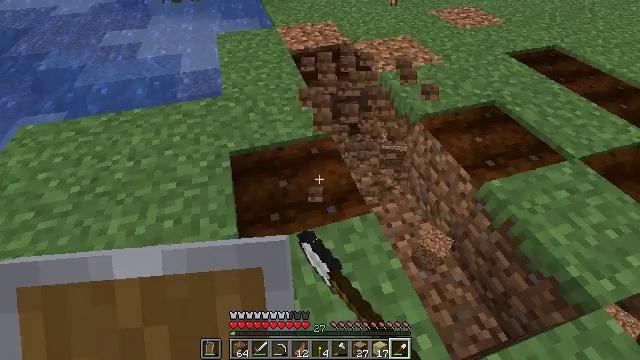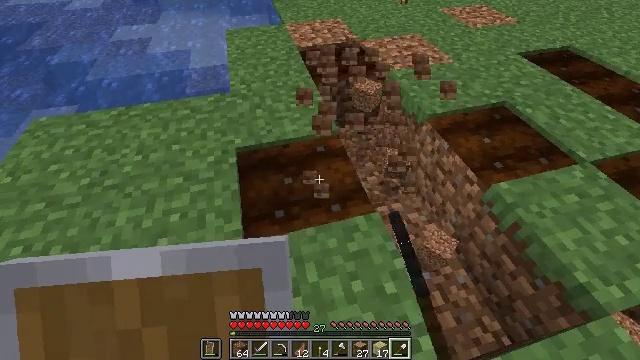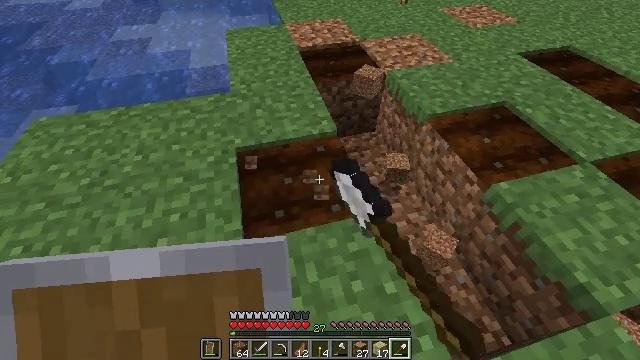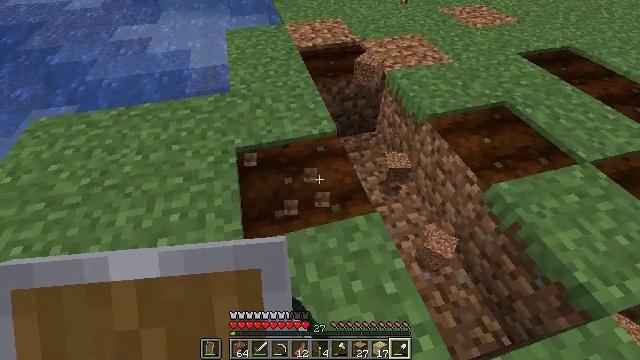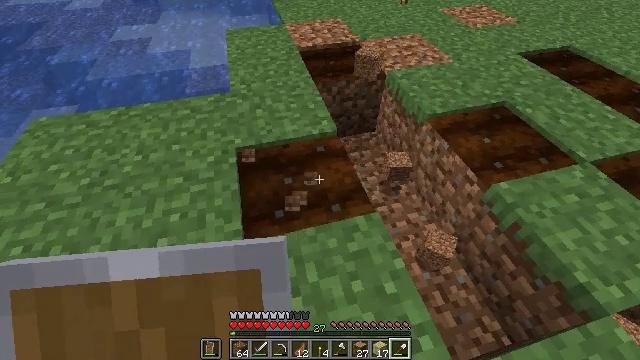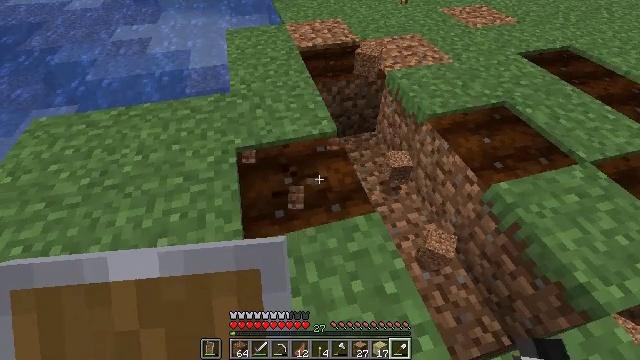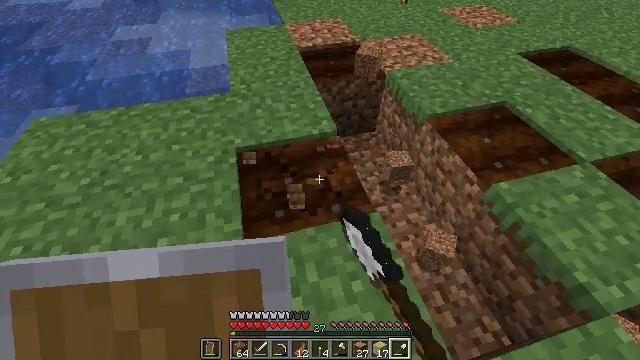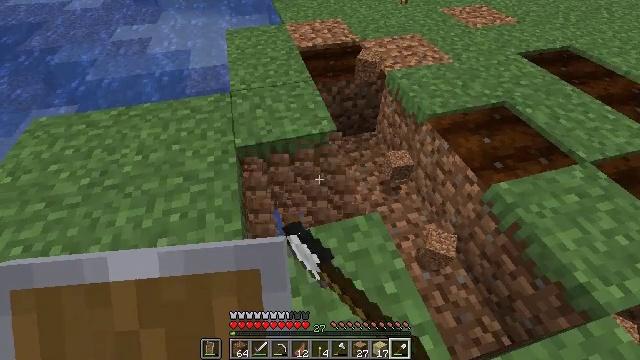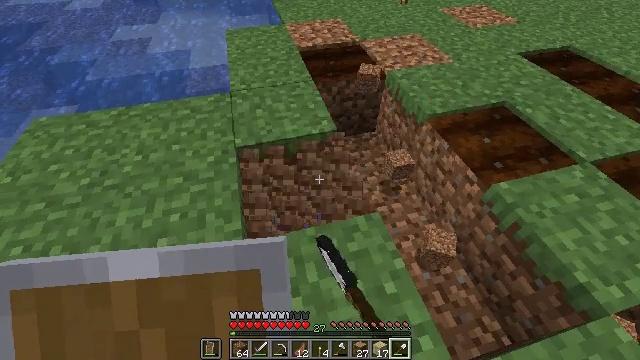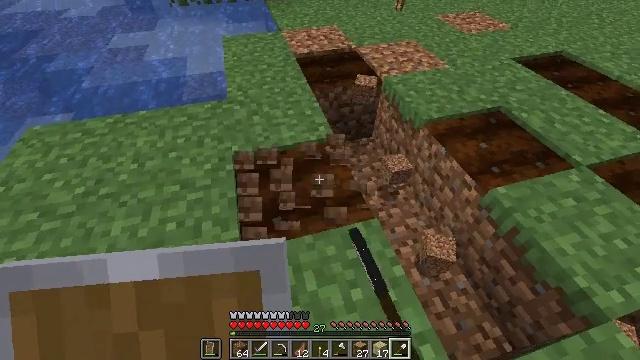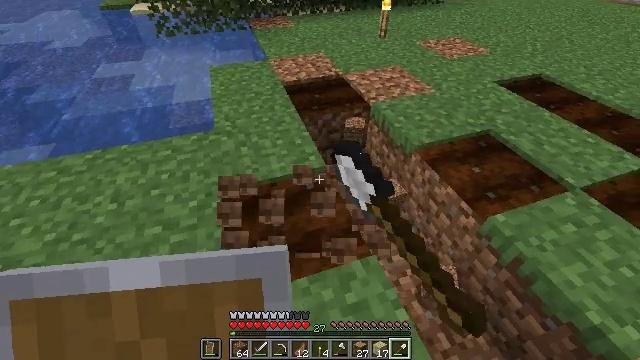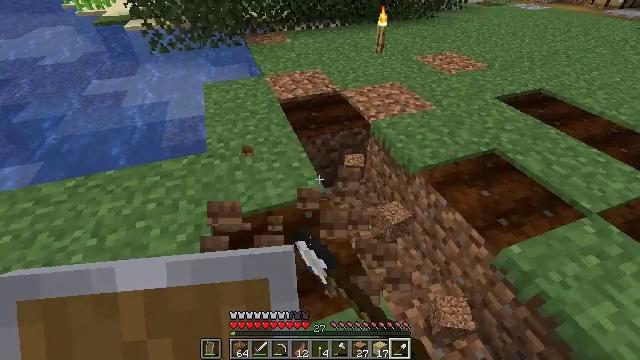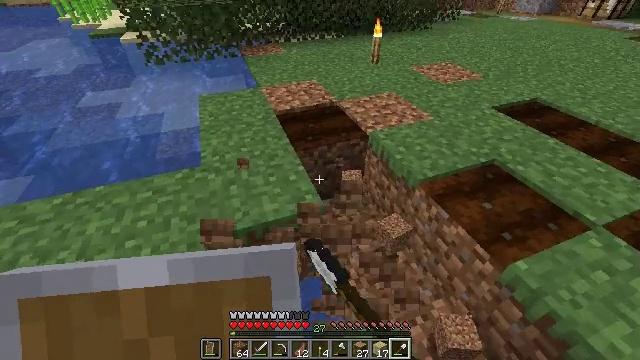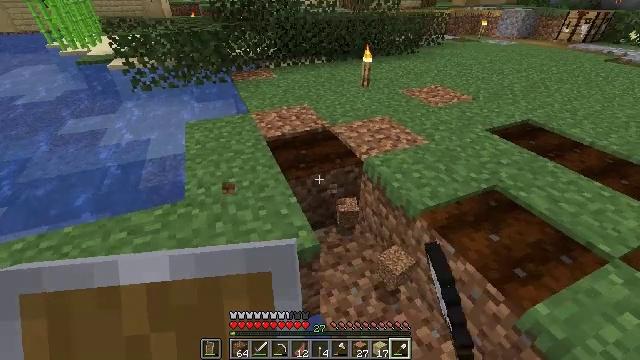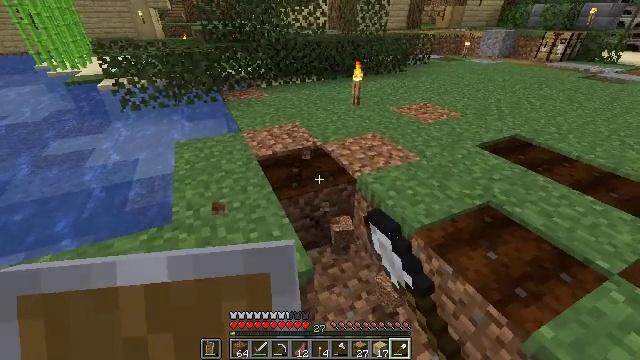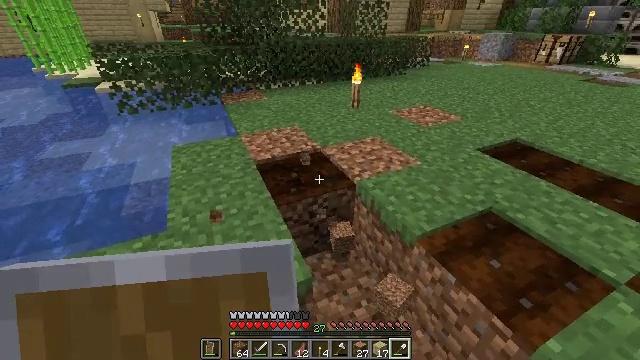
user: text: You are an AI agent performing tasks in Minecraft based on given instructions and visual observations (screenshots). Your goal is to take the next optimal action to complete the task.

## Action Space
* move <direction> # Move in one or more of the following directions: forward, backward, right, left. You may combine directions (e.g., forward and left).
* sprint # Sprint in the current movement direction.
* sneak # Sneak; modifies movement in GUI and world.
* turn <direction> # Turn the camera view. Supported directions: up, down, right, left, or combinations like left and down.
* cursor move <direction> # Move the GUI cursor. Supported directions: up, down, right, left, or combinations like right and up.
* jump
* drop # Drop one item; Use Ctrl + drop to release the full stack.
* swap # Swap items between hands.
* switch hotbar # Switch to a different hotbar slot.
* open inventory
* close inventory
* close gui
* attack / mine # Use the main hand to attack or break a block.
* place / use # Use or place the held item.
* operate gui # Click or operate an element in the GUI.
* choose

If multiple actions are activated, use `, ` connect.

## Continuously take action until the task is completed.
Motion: motion action
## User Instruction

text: Mine the farmland block.
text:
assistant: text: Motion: turn left, attack / mine
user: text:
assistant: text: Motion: attack / mine
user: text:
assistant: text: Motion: attack / mine
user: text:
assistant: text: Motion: attack / mine
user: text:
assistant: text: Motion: attack / mine
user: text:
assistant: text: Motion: attack / mine
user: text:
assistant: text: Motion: attack / mine
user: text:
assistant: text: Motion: attack / mine
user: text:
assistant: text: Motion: move forward, turn up, attack / mine
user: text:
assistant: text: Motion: move forward, turn right and up, attack / mine
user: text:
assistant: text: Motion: move forward, turn up, attack / mine
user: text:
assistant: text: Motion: move forward, turn up, attack / mine
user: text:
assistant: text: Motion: turn right and up, attack / mine
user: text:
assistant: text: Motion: turn right and up, attack / mine
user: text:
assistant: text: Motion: attack / mine
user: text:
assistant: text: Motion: attack / mine
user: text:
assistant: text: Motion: attack / mine
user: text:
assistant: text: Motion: attack / mine
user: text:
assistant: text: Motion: attack / mine
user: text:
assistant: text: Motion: attack / mine
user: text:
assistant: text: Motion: attack / mine
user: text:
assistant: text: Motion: turn right and down, attack / mine
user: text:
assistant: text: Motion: turn right and down, attack / mine
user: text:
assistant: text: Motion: turn right, attack / mine
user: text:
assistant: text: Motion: attack / mine
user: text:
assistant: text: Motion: attack / mine
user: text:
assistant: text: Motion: attack / mine
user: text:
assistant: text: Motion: turn left, attack / mine
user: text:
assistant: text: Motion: turn left, attack / mine
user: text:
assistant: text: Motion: attack / mine